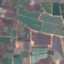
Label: PermanentCrop